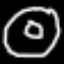
Label: donut